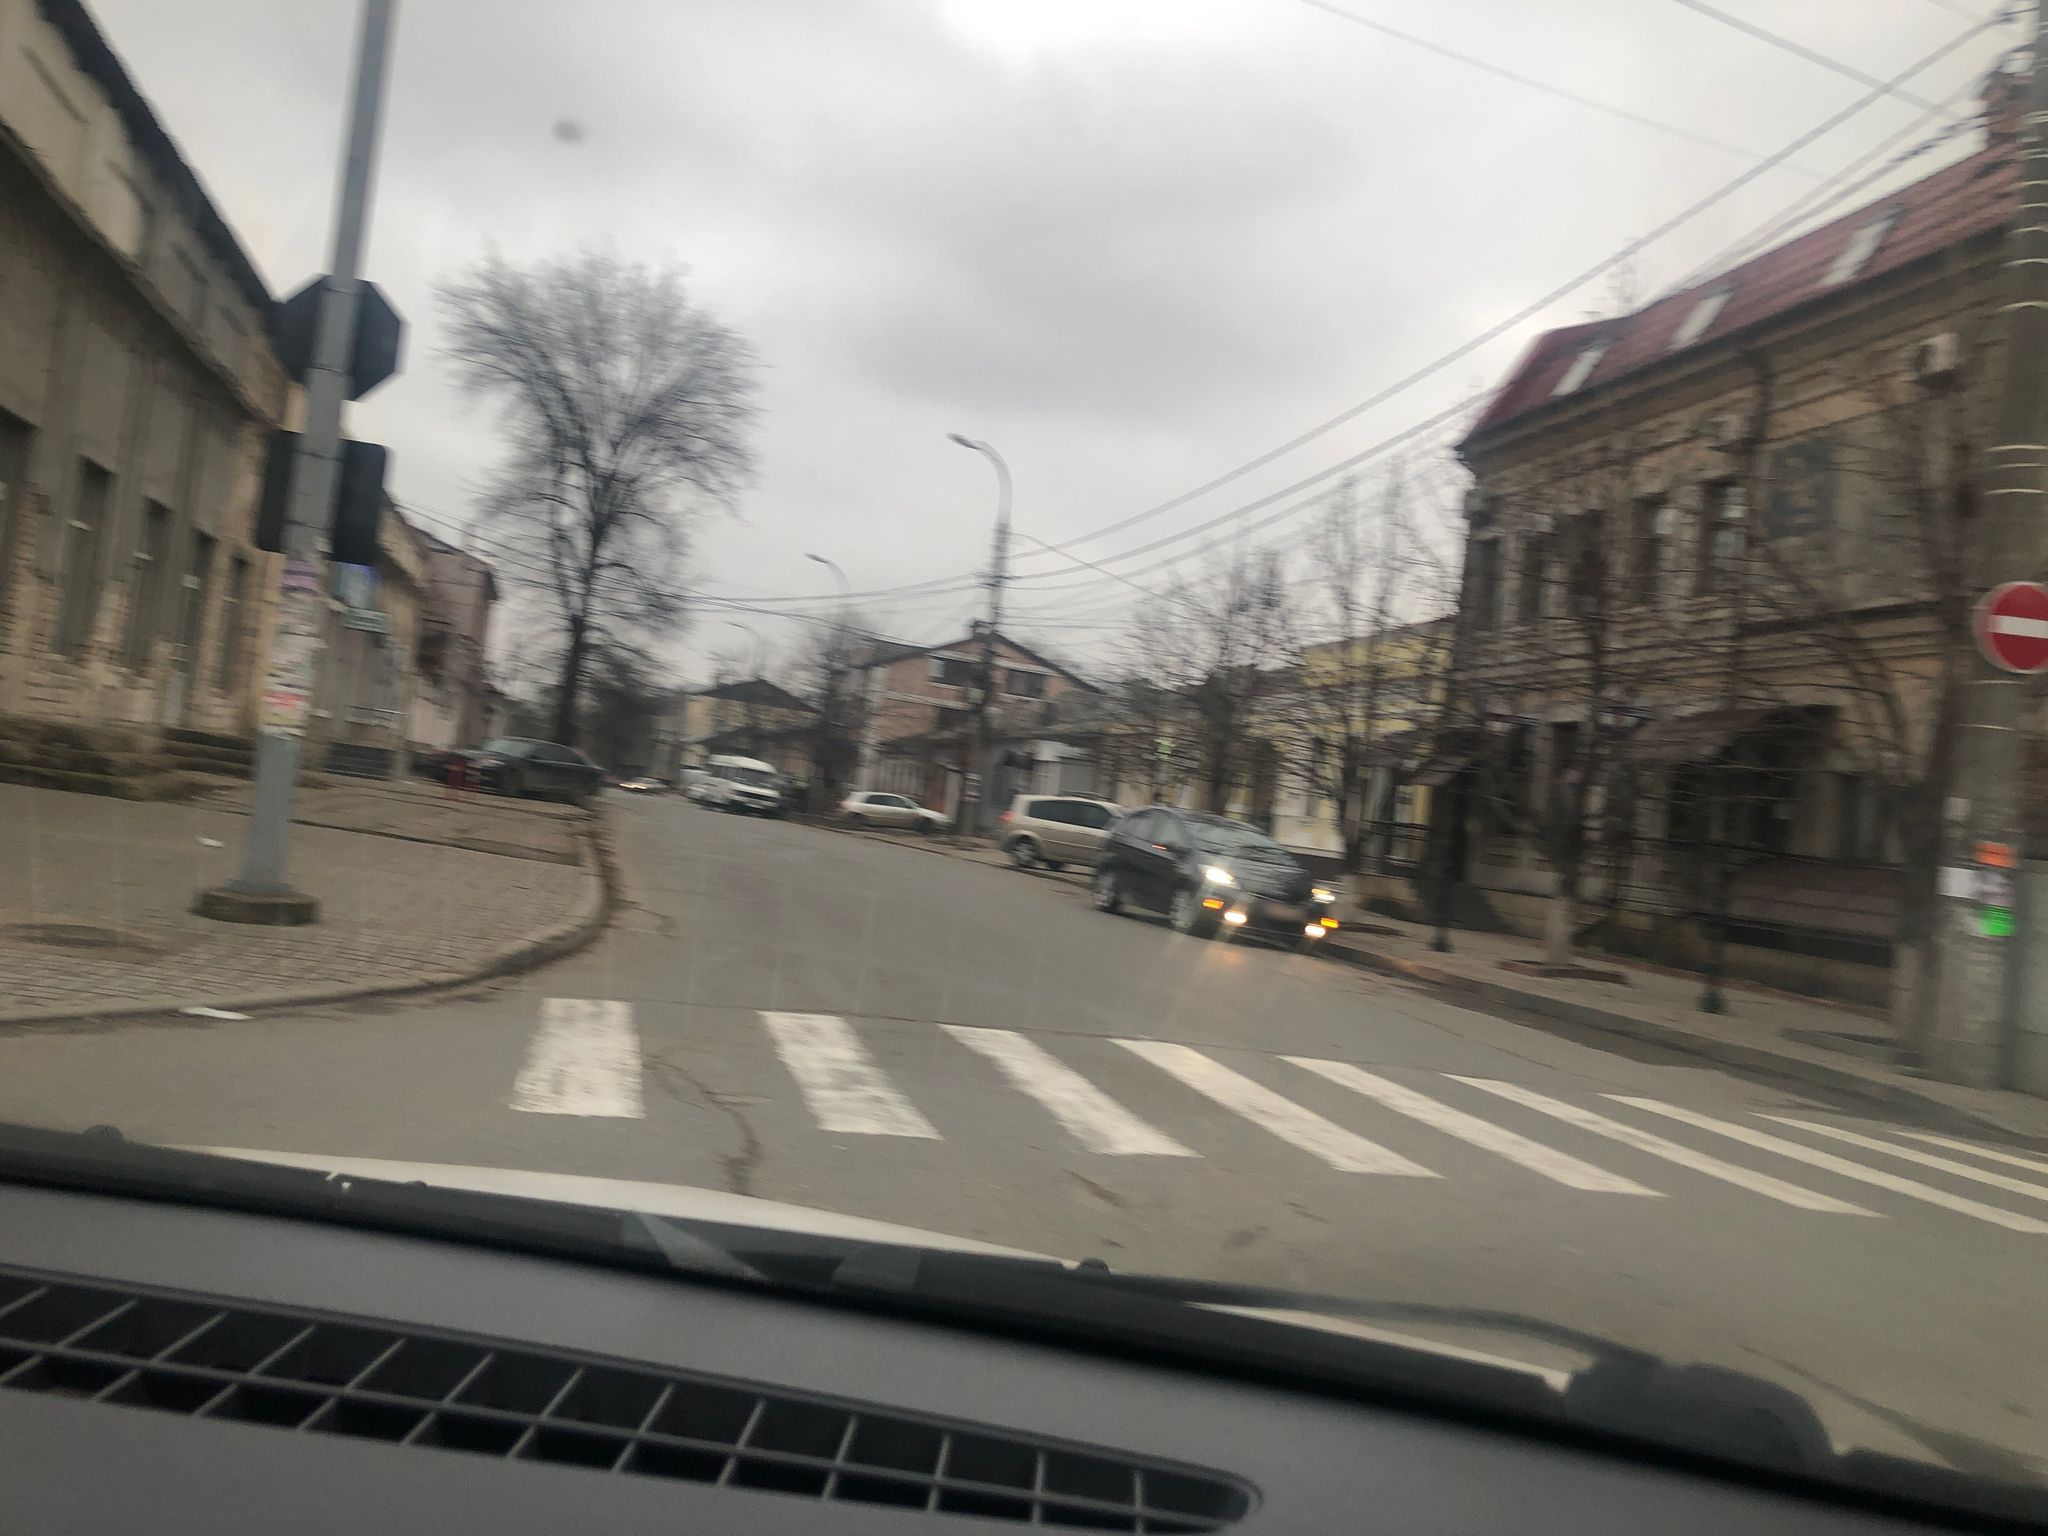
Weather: cloudy
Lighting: day
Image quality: good
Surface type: driving surface
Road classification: secondary
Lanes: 3, 5
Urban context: urban centre
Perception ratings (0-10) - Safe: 4.88, Lively: 6.78, Beautiful: 3.67, Boring: 0.89, Depressing: 1.91, Wealthy: 3.12